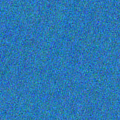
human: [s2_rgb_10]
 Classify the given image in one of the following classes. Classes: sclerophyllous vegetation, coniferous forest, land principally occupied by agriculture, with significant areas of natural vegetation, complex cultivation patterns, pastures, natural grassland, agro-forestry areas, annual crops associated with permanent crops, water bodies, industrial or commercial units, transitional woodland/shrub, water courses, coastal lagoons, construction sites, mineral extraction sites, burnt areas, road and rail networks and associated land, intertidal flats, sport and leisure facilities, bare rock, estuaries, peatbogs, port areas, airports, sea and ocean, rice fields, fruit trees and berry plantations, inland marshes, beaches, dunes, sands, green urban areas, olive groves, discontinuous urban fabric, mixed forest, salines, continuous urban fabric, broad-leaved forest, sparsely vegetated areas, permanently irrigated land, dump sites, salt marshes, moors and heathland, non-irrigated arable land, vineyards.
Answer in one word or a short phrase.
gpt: sea and ocean